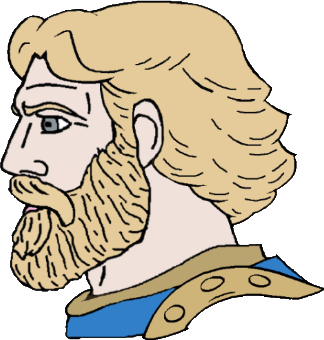
Label: 4_Yes_Chad